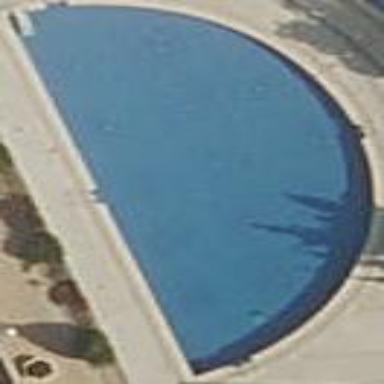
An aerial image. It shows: Outdoor swimming pool in leisure land.